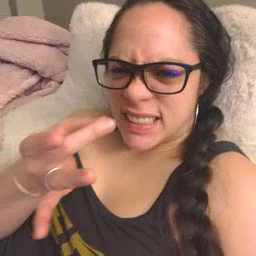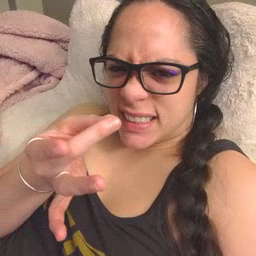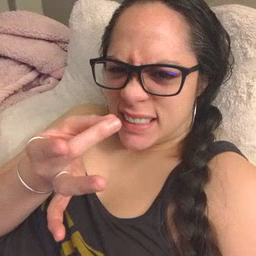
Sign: sticky